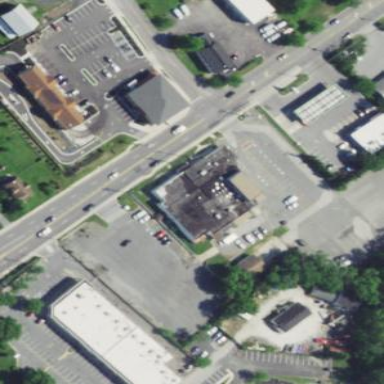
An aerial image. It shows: Commercial building.